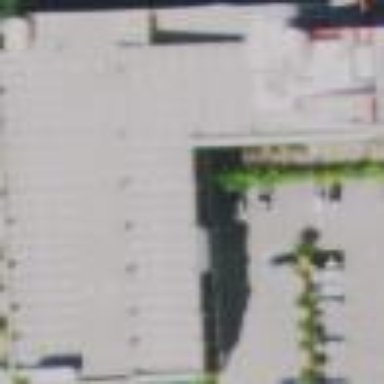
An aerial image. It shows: Multi-storey parking building.